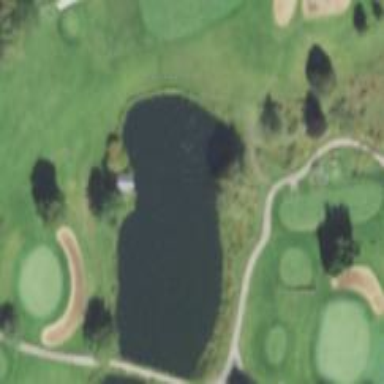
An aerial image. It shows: Water hazard on golf course.